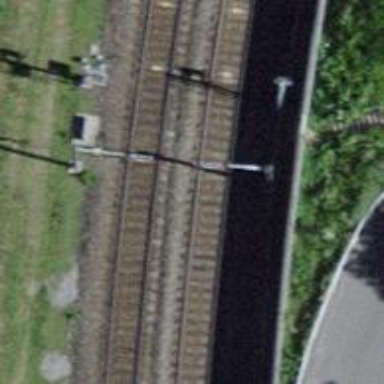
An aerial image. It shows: Railway track with contact lines for electrification.